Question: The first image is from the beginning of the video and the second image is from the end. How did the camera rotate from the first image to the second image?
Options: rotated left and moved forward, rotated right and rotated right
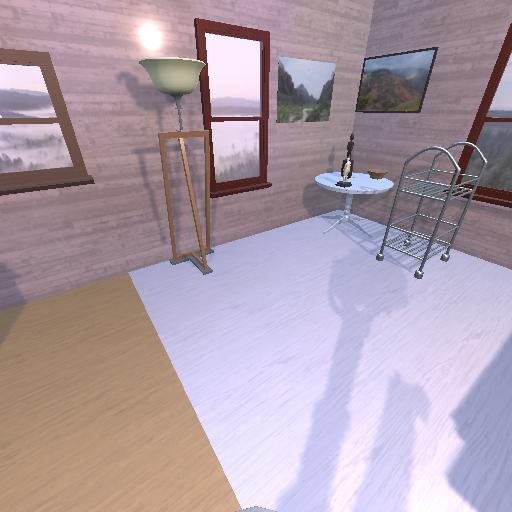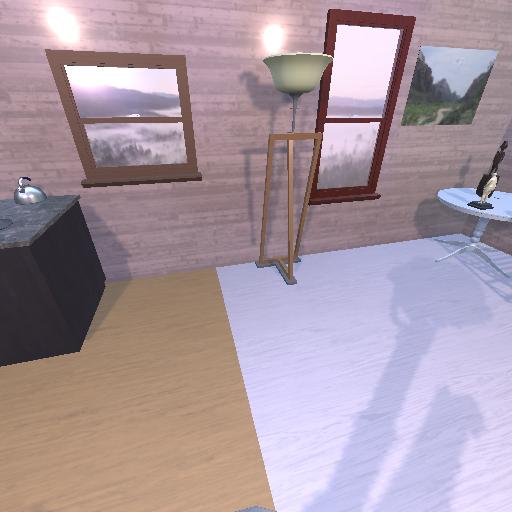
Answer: rotated left and moved forward